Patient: sex M, age 51
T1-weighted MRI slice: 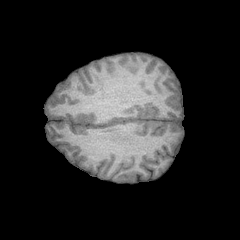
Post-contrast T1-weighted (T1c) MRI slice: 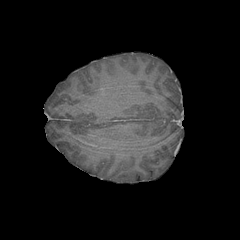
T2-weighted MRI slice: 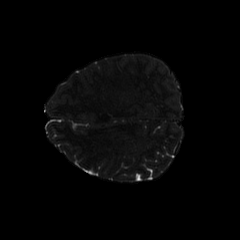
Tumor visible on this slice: yes
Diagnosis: Astrocytoma, IDH-mutant
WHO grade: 4